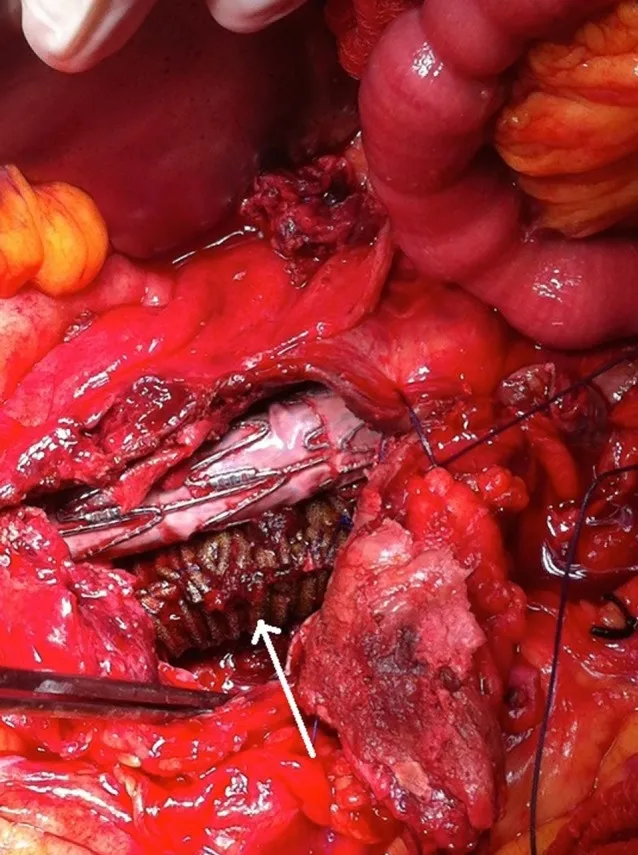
A synthetic silver-coated Dacron patch (arrow) was wrapped around the left graft limb in order to seal the microleakage. The aneurysm sac was sutured to cover the endograft.
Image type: medical_photograph (other_medical_photograph)